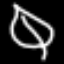
Label: leaf